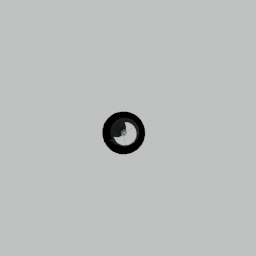
Label: lighting